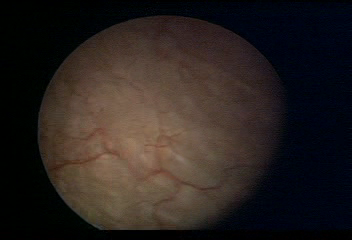
Modality: WLC
Class: Normal mucosa
Bladder cancer association: No